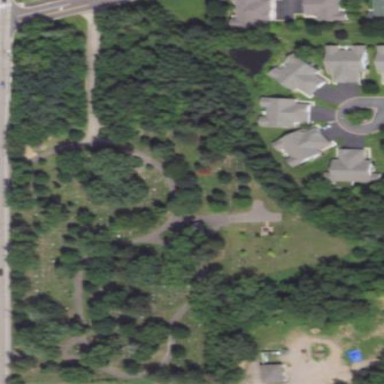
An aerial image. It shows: Cemetery.